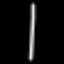
Label: line